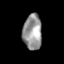
Tissue: skin
Cell type: Epithelial cells
Senescence score: 0.2547
Nuclear area (px): 648
Mean DAPI intensity: 151.633